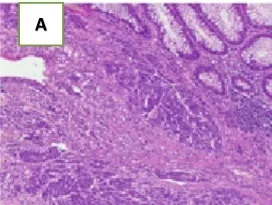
Histopathology slide showing:. NEC infiltrating the submucosa (HE 4x).
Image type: pathology (h&e)